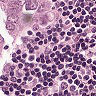
Metastatic tissue present: yes